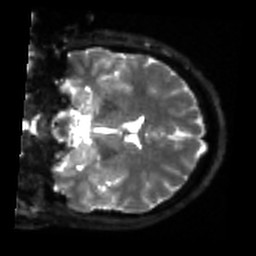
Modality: sbref
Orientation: coronal
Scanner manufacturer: siemens
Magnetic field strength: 3 T
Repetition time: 4 s
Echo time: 0.0594 s